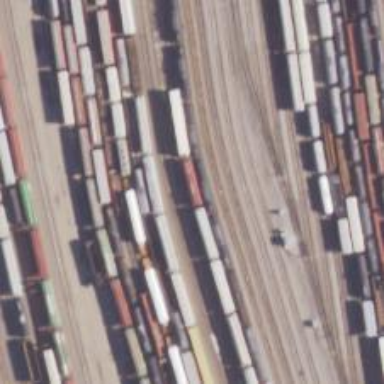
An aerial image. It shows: Railway yard in service.